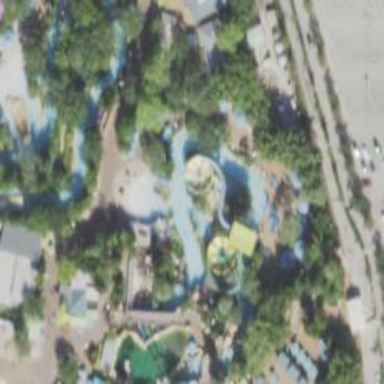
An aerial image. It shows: Water slide attraction.